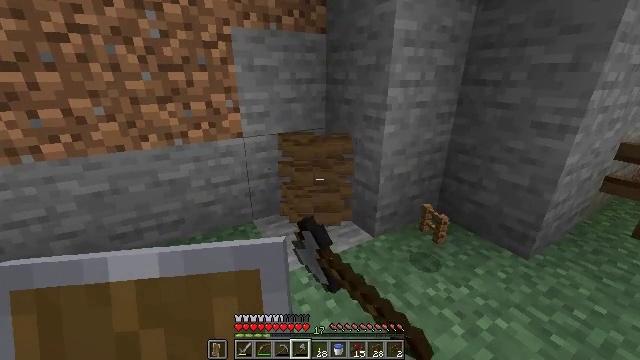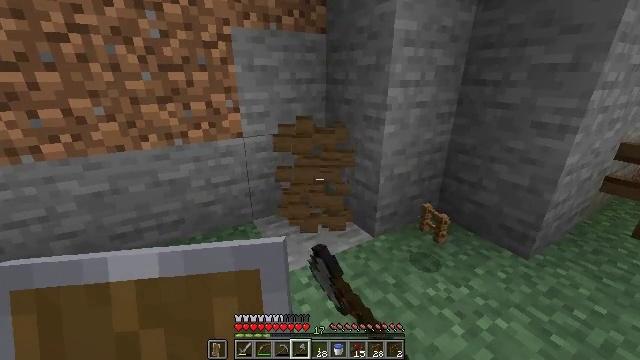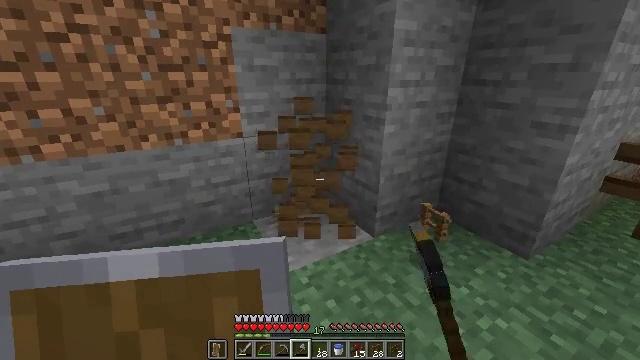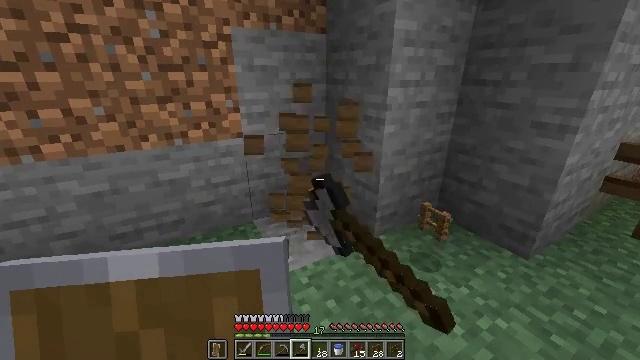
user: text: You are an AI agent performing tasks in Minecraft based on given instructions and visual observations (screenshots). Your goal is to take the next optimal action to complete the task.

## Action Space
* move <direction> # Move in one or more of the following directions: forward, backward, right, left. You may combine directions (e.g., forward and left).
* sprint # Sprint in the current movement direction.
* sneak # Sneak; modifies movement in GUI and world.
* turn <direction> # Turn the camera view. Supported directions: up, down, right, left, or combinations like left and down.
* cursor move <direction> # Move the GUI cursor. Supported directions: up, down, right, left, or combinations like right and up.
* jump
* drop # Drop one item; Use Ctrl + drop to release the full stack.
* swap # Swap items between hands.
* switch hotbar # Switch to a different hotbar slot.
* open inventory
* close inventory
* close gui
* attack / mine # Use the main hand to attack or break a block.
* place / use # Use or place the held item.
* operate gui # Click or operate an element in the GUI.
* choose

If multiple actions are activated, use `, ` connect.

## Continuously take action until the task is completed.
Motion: motion action
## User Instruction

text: Remove the spruce fence from the structure.
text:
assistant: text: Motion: attack / mine
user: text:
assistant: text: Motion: attack / mine
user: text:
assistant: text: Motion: attack / mine
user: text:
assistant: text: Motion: attack / mine